Here is the time-frequency (STFT) view of a rotor kit's vibration measurement. Diagnose the rotating machine from this image, choosing from: normal, misalignment, unbalance, looseness.
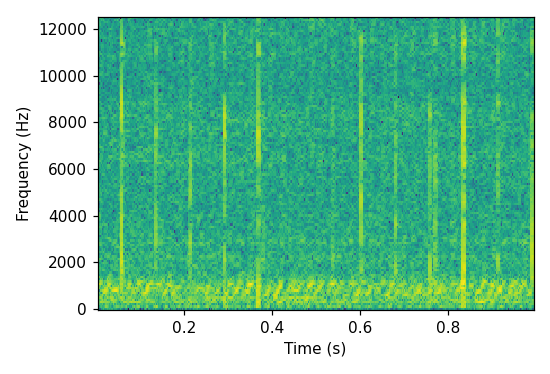
Answer: unbalance